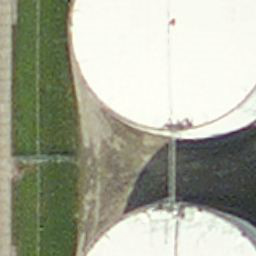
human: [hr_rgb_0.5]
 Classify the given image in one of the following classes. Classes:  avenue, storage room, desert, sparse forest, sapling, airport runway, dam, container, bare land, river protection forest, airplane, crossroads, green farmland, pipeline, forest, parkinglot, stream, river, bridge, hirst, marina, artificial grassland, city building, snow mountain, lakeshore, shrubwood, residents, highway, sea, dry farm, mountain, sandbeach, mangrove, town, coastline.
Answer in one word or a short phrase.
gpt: storage room